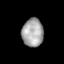
Tissue: skin
Cell type: Epithelial cells
Senescence score: 0.6966
Nuclear area (px): 592
Mean DAPI intensity: 165.535